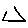
Label: triangle